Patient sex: F
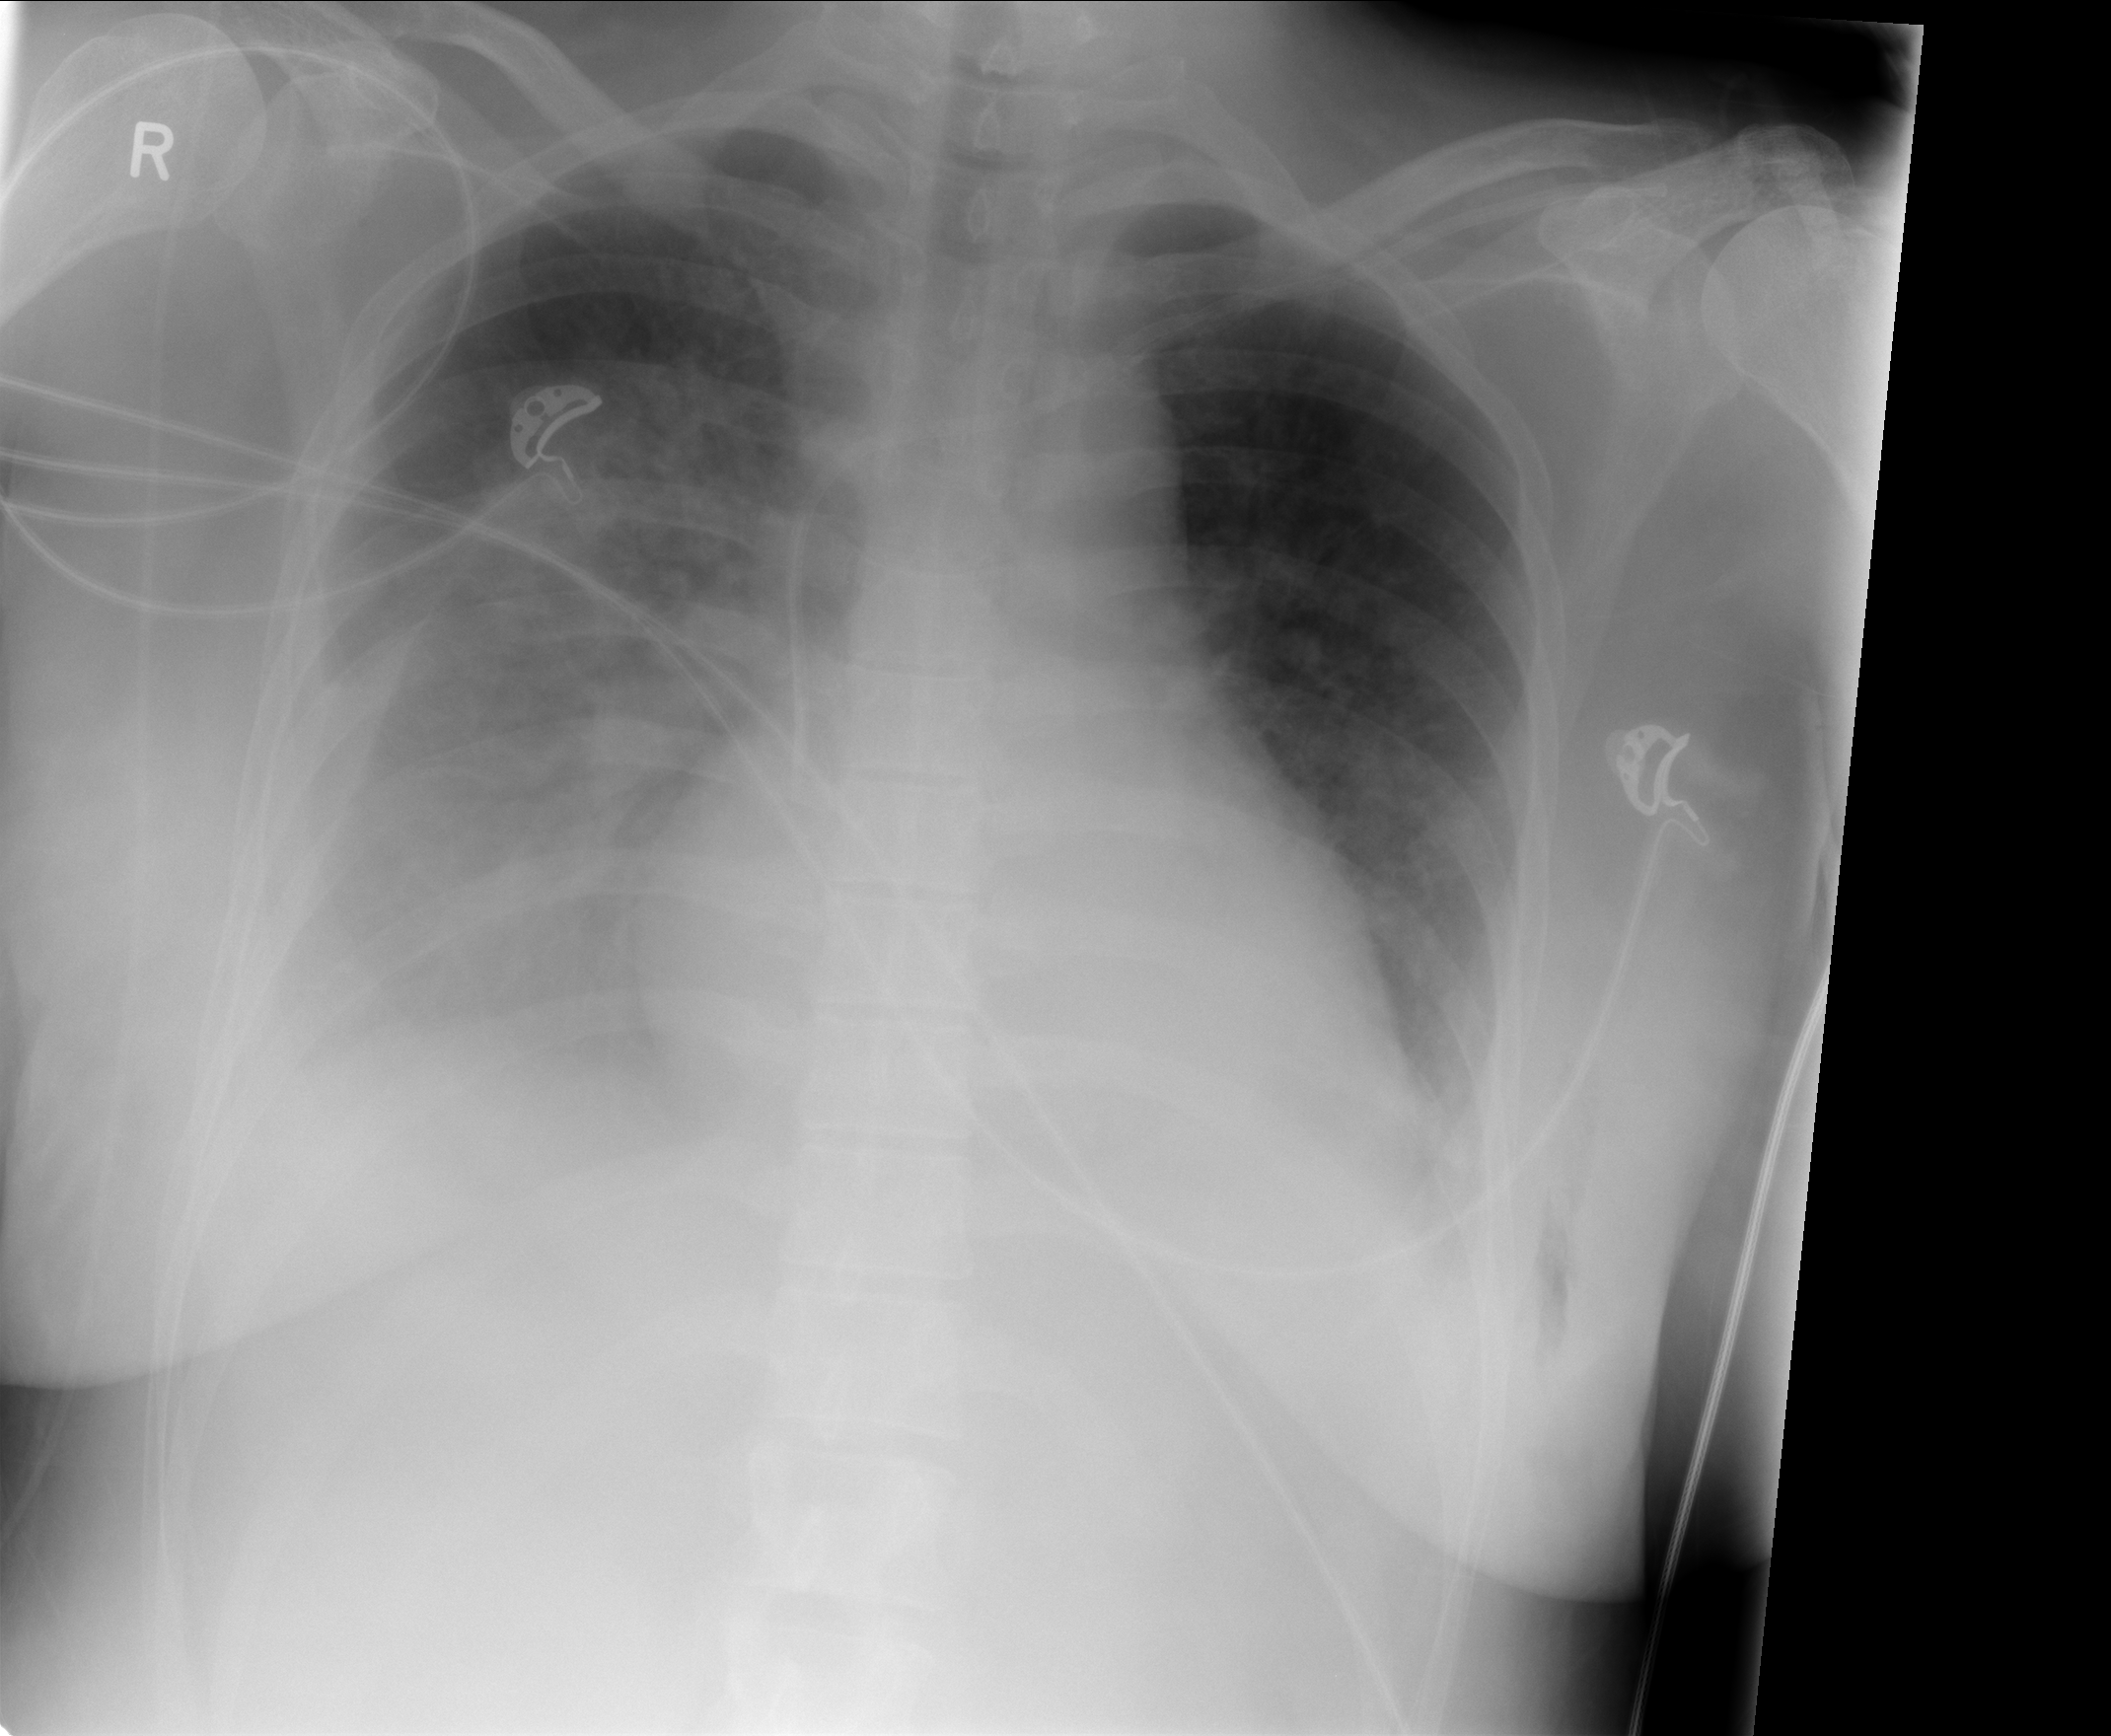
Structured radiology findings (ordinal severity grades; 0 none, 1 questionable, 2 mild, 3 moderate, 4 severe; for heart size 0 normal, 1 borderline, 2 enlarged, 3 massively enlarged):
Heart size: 1
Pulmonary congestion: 2
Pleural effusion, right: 3
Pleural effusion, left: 2
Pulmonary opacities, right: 2
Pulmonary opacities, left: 0
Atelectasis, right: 2
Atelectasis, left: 2